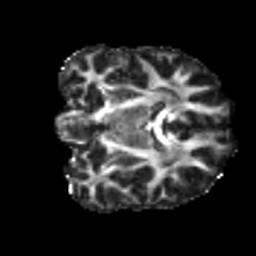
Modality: FA
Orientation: coronal
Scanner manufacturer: siemens
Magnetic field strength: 3 T
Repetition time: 4 s
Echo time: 0.0594 s